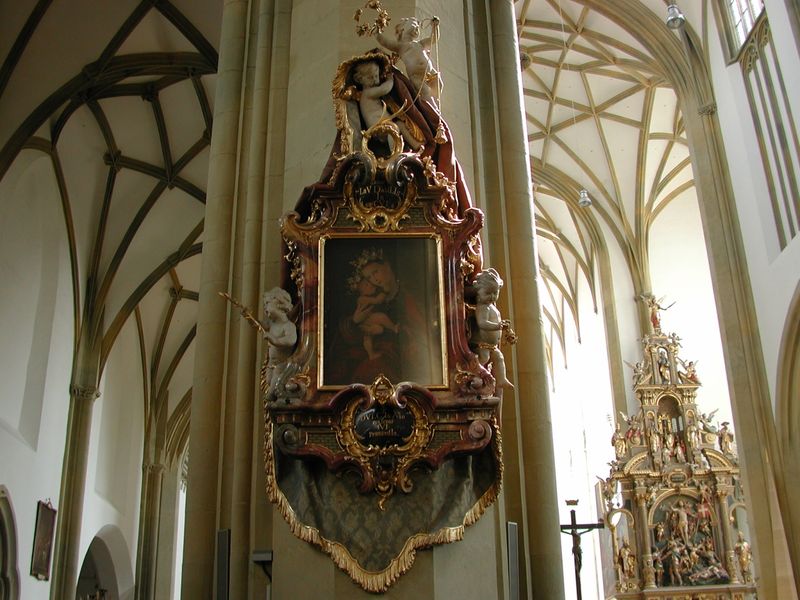
Titel: Mariahilfbild
Künstler: Lukas Cranach
Standort: Augsburg, St. Ulrich und Afra (EU - D - B)
Schlagwörter: gemälde, pfeiler, säule, barock, rahmen, bild, kirche, gold, decke, kind, mutter, krone, engel, bogen, pilaster, ornamente, innenansicht, bögen, gewölbe, kreuz, altar, oranmente, mittelschiff, gotisch, kreuzgewölbe, seitenschiff, jesus, christlich, kruzifix, putten, maria, madonna, putti, tabernakel, netzgewölbe